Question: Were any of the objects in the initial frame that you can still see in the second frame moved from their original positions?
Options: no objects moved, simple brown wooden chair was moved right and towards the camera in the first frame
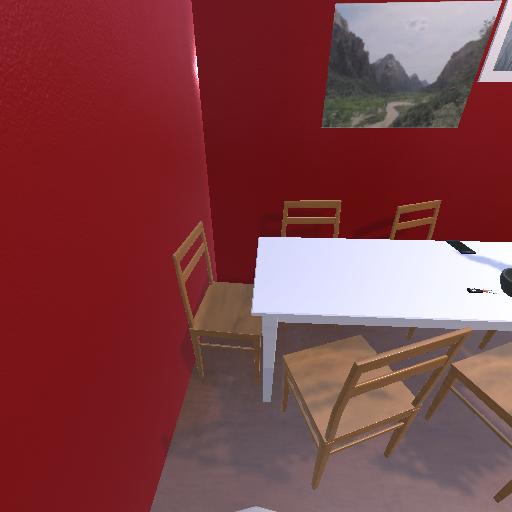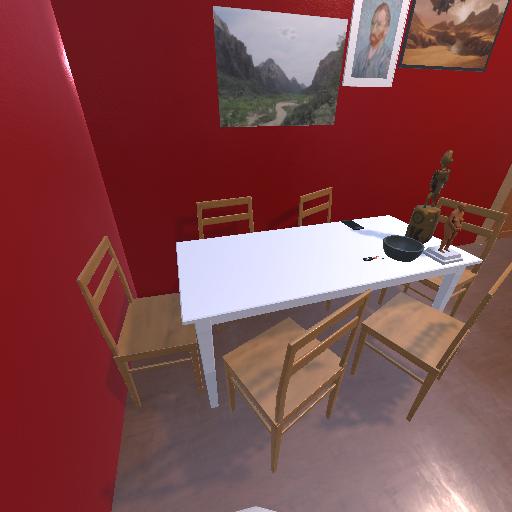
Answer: no objects moved